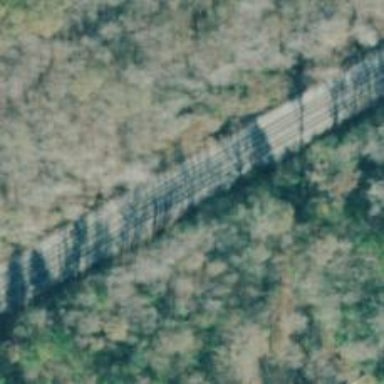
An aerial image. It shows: Railway track.